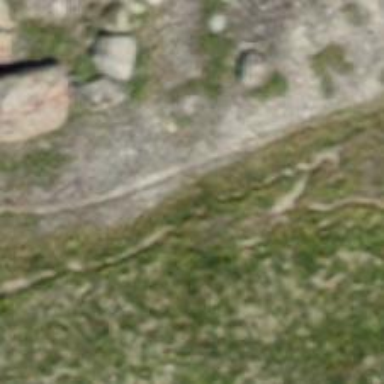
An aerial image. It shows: Path.